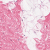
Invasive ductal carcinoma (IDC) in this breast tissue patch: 0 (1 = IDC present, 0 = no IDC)